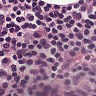
Metastatic tissue present: no